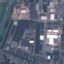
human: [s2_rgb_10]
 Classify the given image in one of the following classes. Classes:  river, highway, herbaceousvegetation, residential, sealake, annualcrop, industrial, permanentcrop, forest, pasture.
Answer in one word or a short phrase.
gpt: Industrial